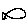
Label: fish